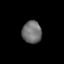
Tissue: lung
Cell type: Epithelial cells
Senescence score: 0.2436
Nuclear area (px): 423
Mean DAPI intensity: 113.326